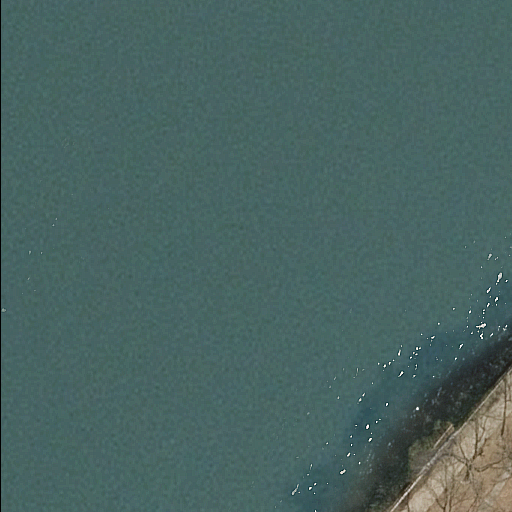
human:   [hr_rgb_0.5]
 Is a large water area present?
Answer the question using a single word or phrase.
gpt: yes

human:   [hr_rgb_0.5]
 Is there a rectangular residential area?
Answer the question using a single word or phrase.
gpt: no

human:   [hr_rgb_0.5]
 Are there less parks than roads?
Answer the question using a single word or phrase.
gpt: no

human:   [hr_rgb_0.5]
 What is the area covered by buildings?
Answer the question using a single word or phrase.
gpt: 0m2

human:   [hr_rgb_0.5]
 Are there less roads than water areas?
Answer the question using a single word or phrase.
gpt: no

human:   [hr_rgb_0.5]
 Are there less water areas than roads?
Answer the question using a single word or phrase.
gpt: no

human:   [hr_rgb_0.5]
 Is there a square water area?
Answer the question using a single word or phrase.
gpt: no

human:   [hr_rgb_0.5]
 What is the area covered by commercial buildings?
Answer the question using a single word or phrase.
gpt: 0m2

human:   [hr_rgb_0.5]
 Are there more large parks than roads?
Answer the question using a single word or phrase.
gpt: no

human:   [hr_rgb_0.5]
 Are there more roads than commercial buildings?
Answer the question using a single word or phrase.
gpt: yes

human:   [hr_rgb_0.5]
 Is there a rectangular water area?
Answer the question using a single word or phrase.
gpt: yes

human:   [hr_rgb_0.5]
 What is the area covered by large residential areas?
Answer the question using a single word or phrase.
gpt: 1693m2

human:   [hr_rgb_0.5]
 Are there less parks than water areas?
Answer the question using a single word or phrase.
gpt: no

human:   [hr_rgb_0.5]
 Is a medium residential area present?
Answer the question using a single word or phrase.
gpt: no

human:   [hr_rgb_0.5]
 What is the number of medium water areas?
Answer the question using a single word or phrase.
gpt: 0

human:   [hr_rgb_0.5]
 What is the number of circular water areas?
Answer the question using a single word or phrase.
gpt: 0

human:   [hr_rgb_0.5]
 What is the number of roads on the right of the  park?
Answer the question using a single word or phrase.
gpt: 0

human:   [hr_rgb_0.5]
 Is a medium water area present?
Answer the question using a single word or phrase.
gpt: no

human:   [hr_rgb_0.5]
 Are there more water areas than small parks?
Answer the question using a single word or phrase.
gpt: yes

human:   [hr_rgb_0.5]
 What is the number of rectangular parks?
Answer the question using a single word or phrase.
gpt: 0

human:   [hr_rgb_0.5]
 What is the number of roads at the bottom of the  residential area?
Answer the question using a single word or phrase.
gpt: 1

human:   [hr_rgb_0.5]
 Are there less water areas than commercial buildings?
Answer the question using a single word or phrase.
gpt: no

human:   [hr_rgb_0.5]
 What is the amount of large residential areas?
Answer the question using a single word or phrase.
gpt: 1

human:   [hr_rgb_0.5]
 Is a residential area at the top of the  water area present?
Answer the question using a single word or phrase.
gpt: yes

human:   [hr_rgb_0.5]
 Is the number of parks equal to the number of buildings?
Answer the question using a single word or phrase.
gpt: no

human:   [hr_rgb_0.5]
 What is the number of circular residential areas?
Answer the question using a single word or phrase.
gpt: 0

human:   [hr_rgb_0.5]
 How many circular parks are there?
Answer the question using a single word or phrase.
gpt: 0

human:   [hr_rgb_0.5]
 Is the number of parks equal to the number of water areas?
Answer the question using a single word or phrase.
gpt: yes

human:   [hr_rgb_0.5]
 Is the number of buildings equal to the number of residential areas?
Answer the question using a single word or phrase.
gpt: no

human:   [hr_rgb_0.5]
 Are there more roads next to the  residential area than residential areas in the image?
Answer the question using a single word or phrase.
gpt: no

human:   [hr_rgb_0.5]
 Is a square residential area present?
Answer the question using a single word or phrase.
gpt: no

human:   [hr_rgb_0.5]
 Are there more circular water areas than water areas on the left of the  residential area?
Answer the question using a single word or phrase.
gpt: no

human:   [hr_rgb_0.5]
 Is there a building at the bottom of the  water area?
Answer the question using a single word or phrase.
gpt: no

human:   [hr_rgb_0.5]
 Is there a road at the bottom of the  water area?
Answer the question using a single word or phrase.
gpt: yes

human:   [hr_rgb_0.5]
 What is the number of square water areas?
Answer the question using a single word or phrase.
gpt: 0

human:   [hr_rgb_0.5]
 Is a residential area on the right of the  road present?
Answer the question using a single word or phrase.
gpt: yes